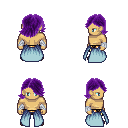
a pixel art fantasy rpg character, male body template, human, tanned skin, overskirt, gold greaves, purple swoop hairstyle, white cloth bandages, maroon shoes, four views (front, back, left, right), 2x2 character sprite sheet, small pixel art, hard edges, no anti-aliasing